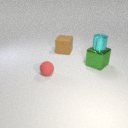
small red rubber sphere to the left of large brown rubber cube